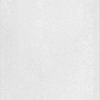
Label: dusty